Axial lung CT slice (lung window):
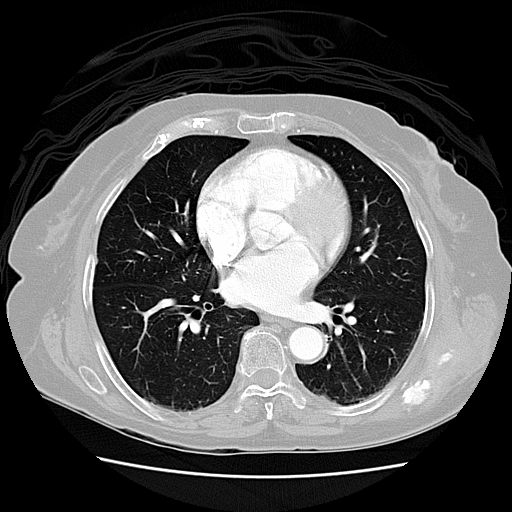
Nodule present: no